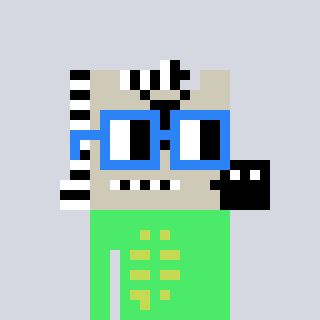
a pixel art character with square blue glasses, a zebra-shaped head and a teal-colored body on a cool background